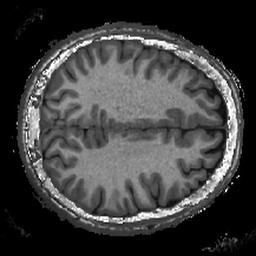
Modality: T1w
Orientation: axial
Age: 24
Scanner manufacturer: siemens
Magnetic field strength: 3 T
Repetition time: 2.4 s
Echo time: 0.00224 s